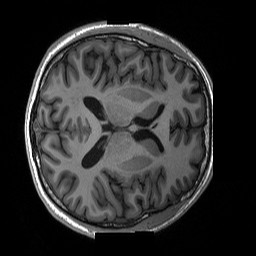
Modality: T1w
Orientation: axial
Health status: ill
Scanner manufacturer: siemens
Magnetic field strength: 3 T
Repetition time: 2.3 s
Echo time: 0.00226 s